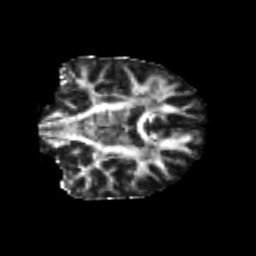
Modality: FA
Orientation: coronal
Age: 20
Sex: female
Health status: healthy
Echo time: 0.074 s